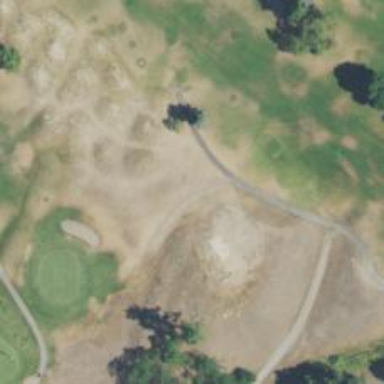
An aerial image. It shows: Path for both road and golf.